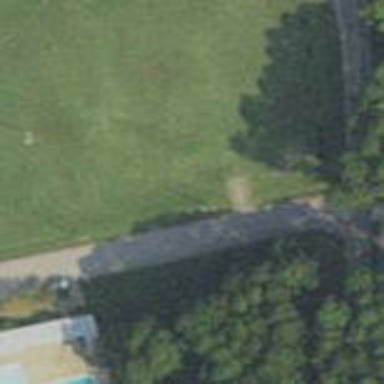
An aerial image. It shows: Grass pitch for baseball and softball activities.